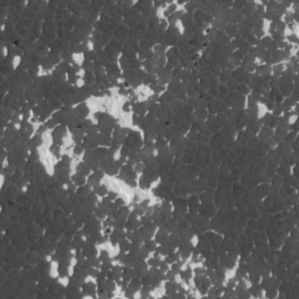
Label: frost